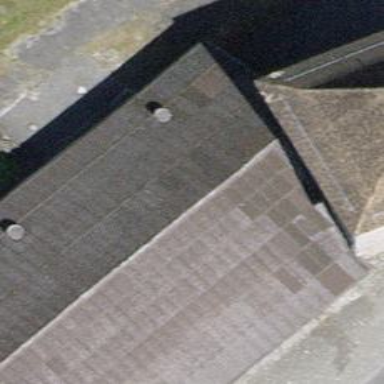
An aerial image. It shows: Historic castle building.